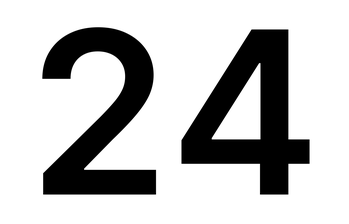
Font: Inter_SemiBold